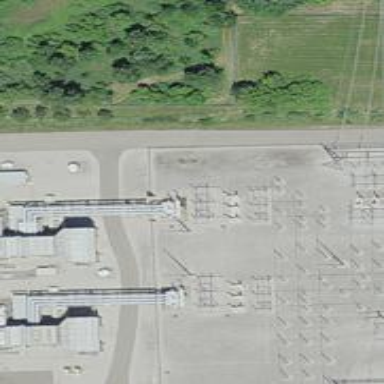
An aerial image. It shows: Switch for power supply.